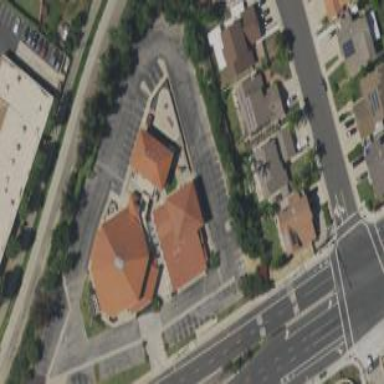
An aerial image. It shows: Place of worship.